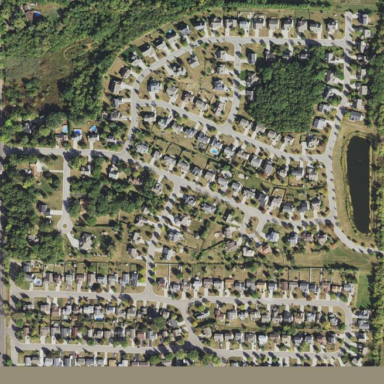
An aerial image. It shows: Residential area.